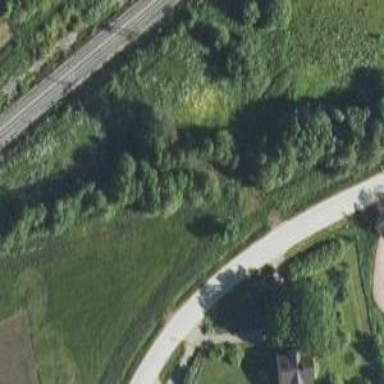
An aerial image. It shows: Abandoned railway.